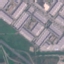
Land use / land cover class: Industrial